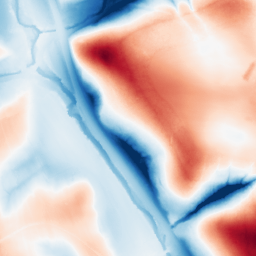
Category: trend_removal
Decomposition family: local_polynomial
Decomposition parameters: window_size: 101
degree: 1
Upsampling method: regularized
Upsampling parameters: scale: 2
lambda_reg: 0.01
Upsampling scale: 2